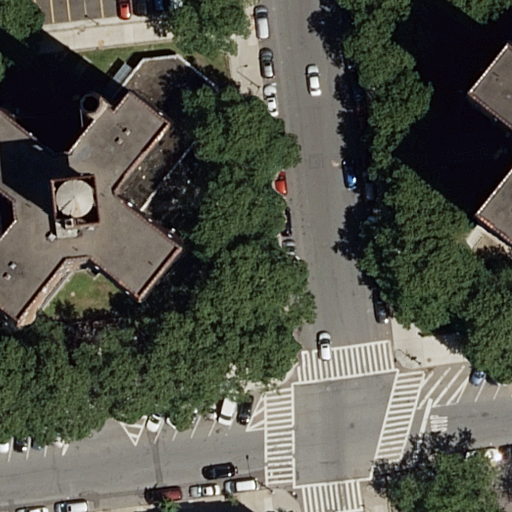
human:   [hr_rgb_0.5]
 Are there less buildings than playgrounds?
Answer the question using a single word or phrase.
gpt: no

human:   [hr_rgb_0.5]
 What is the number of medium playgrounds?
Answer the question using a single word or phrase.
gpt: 0

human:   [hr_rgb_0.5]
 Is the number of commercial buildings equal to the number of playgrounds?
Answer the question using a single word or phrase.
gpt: no

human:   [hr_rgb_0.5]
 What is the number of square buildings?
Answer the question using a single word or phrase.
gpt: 0

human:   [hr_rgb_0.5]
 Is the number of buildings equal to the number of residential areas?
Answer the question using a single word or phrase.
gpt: no

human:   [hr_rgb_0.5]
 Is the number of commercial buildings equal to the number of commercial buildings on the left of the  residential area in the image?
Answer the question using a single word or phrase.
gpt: yes

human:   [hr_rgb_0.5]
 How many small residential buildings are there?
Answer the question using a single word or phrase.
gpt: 0

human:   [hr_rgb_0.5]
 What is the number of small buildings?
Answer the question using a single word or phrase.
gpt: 0

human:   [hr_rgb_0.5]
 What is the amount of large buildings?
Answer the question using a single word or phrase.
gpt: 1

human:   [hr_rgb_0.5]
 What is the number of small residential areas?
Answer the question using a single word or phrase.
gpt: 0

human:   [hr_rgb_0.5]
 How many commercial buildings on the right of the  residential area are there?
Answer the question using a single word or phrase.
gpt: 0

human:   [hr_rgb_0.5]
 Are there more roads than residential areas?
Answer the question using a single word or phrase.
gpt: yes

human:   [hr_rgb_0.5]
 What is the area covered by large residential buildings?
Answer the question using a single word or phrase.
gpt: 923m2

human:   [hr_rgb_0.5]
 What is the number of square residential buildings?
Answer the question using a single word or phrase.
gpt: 0

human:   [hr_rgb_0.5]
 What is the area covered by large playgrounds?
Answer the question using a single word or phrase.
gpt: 1475m2

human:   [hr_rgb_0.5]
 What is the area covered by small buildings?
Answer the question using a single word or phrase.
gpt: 0m2

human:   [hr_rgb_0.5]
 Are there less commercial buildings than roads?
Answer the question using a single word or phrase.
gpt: yes

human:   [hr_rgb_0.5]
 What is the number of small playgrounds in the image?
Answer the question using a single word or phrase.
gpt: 0

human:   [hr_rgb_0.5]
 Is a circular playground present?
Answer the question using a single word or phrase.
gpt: no

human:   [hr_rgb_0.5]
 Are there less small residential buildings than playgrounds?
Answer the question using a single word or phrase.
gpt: yes

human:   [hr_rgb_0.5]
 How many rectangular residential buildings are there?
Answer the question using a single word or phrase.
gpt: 0

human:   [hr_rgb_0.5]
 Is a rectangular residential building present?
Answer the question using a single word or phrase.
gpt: no

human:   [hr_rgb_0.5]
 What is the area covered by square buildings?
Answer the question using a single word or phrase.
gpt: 0m2

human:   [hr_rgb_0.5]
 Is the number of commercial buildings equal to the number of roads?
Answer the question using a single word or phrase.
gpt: no

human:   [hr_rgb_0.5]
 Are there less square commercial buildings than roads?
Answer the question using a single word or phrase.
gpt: yes

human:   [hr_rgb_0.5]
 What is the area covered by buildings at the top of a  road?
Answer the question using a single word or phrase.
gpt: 1033m2

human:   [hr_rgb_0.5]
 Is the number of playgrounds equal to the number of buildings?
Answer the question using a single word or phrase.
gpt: no

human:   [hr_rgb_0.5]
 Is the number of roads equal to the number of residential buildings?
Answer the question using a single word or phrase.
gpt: no

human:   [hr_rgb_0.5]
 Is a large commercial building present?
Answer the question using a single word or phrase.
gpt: no

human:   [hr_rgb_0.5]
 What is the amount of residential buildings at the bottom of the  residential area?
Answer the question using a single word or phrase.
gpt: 2

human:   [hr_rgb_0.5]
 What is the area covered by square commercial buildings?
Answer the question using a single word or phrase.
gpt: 0m2

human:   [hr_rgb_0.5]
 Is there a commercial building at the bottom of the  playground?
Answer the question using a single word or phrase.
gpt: no

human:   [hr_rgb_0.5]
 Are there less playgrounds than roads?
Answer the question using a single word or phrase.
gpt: yes

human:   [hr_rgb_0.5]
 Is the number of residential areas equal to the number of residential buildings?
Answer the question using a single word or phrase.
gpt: no

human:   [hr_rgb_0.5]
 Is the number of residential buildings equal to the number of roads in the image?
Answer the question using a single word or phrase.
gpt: no

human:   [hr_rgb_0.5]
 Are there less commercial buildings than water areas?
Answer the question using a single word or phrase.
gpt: no